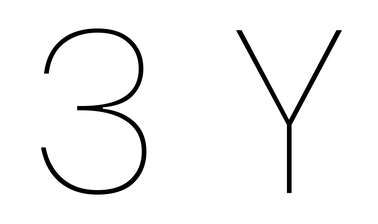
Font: Poppins-Thin